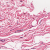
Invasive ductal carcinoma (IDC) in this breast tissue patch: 0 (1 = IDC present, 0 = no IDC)